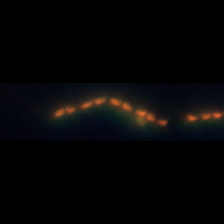
Taxon: Psuedo-nitzschia
Group: Diatoms